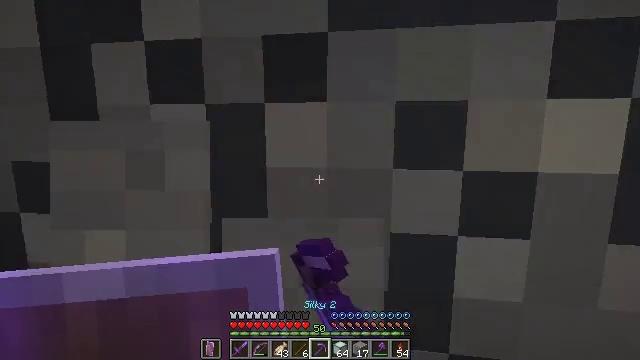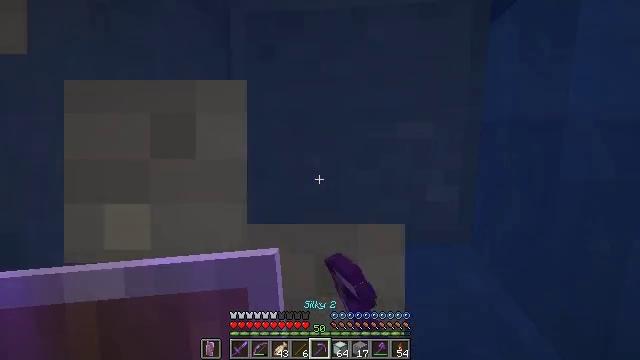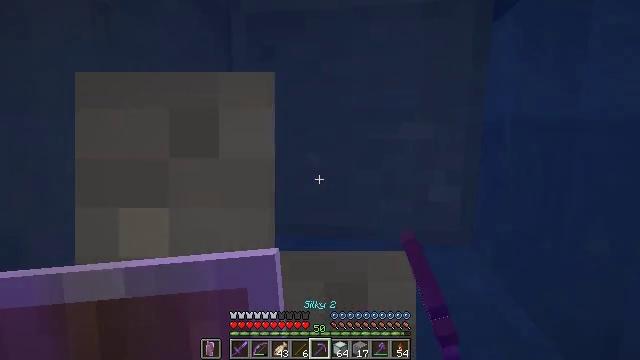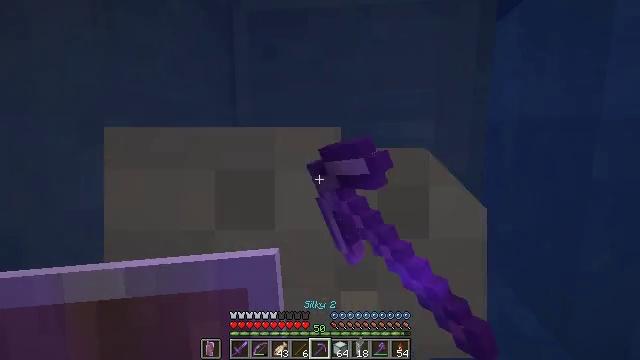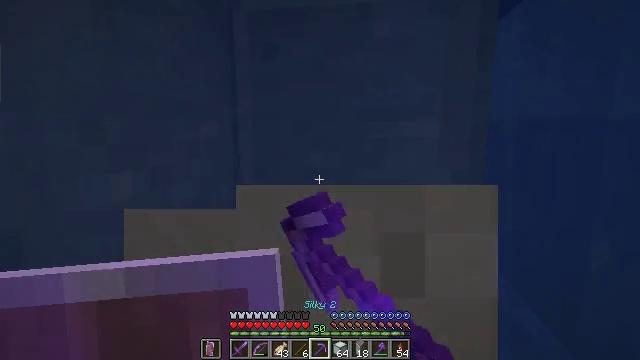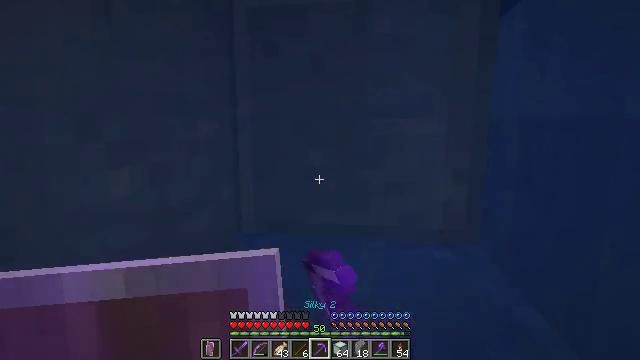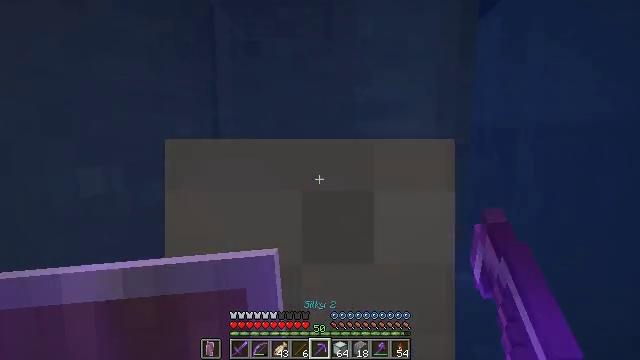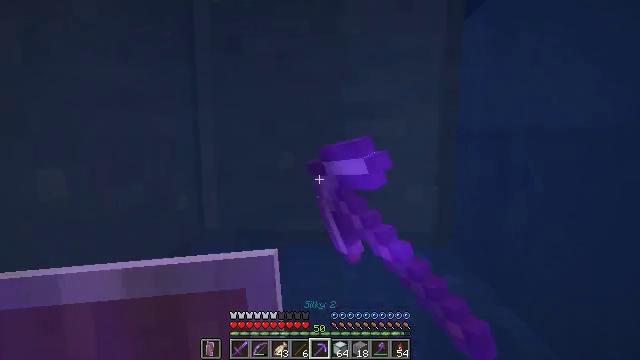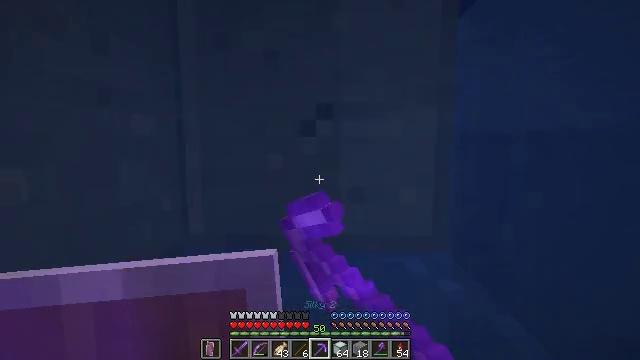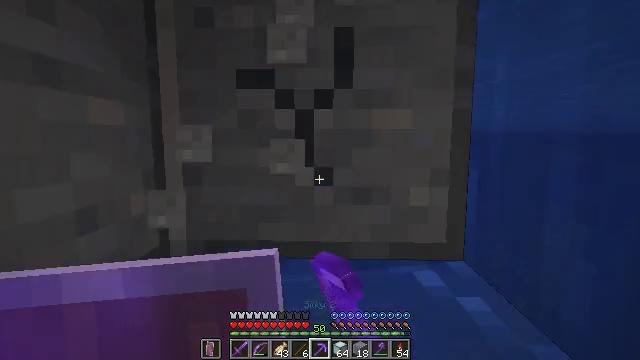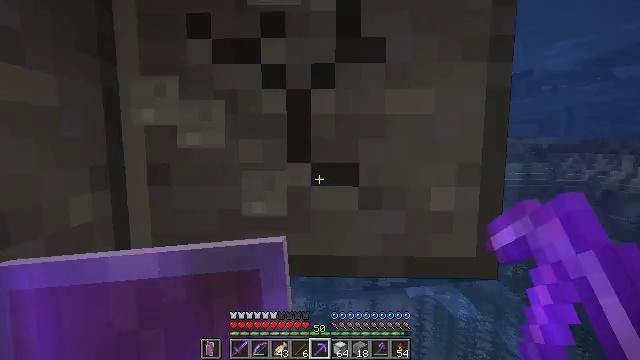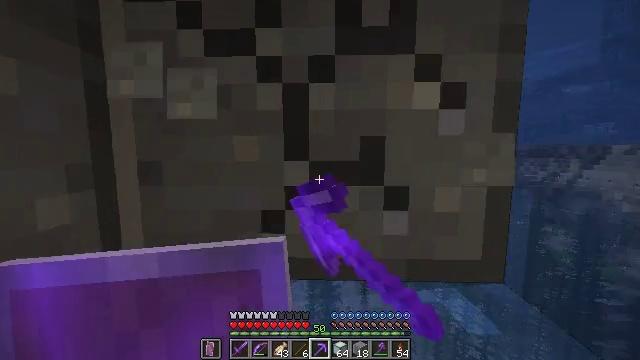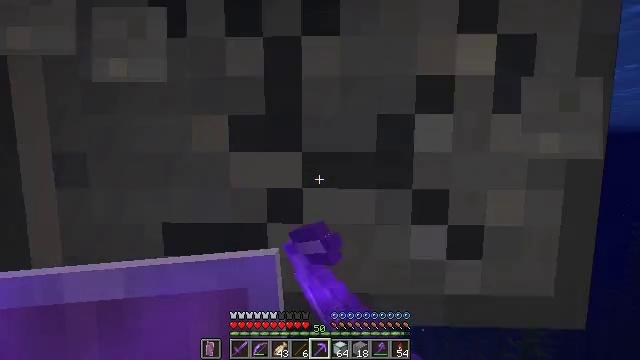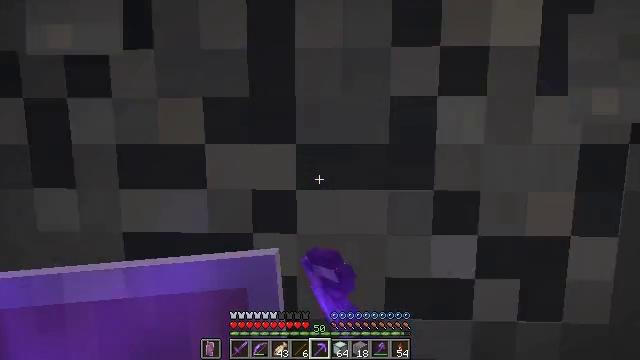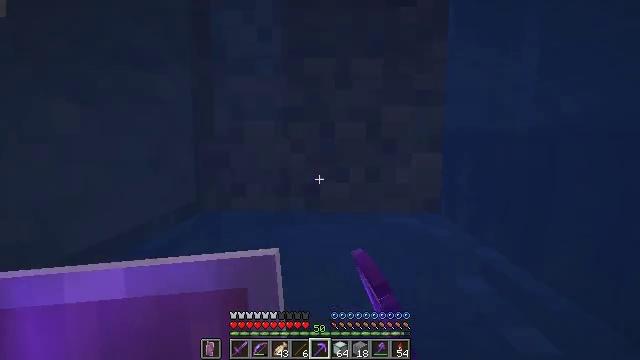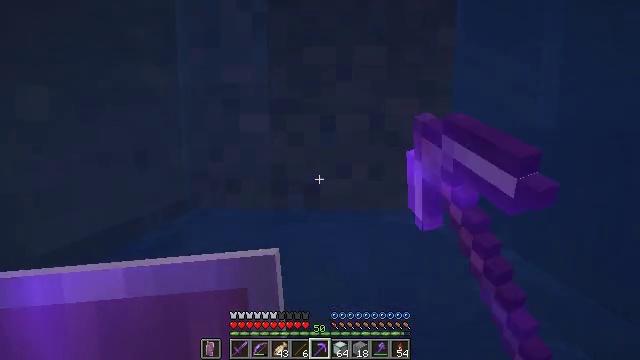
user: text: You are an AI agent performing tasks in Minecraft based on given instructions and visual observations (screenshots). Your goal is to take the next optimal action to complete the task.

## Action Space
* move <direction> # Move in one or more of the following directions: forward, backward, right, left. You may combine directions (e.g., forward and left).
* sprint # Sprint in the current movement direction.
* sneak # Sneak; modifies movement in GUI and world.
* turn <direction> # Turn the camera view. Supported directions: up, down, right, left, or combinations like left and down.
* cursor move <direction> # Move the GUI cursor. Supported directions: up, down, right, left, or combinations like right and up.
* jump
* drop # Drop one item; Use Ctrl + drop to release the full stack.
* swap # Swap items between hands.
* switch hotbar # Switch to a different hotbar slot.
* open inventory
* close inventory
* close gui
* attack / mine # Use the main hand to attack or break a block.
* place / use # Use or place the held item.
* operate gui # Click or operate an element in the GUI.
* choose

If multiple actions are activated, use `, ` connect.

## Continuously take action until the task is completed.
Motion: motion action
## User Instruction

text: Retrieve the polished andesite from the wall.
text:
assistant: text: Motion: attack / mine
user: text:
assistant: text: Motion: attack / mine
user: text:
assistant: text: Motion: attack / mine
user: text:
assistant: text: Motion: attack / mine
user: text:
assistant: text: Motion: attack / mine
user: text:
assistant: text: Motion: turn right, attack / mine
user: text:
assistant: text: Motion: move forward, turn right, attack / mine
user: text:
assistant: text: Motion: move forward, turn right, attack / mine
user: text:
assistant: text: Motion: move forward, attack / mine
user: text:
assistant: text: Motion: move forward, attack / mine
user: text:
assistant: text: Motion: move forward, attack / mine
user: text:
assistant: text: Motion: move forward, attack / mine
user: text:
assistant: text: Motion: move forward, attack / mine
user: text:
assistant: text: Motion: move forward, attack / mine
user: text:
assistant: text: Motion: move forward, attack / mine
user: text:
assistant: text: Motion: move forward, attack / mine
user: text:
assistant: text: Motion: move forward
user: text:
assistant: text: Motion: move forward
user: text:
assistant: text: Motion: no_op